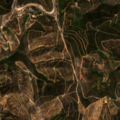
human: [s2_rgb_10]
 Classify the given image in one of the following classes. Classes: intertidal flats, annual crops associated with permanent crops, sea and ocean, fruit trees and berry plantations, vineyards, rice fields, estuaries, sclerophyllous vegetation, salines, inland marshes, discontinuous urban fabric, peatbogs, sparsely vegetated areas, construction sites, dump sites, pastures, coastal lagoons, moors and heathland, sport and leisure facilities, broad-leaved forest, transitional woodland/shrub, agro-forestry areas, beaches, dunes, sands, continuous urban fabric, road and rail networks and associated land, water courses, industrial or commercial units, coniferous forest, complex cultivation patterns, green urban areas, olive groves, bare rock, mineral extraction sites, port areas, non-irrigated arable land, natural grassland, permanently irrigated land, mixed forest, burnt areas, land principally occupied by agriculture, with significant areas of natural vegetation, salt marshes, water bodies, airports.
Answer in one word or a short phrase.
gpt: broad-leaved forest, sclerophyllous vegetation, transitional woodland/shrub